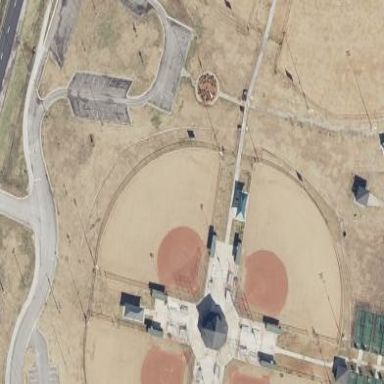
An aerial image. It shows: Baseball pitch enclosed by chain link fence.